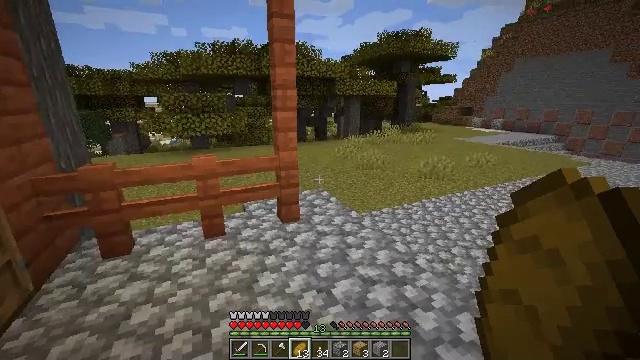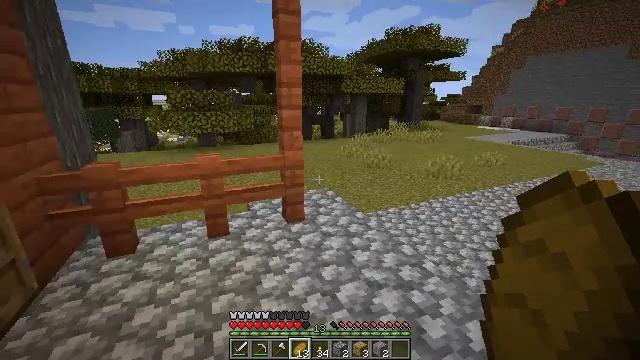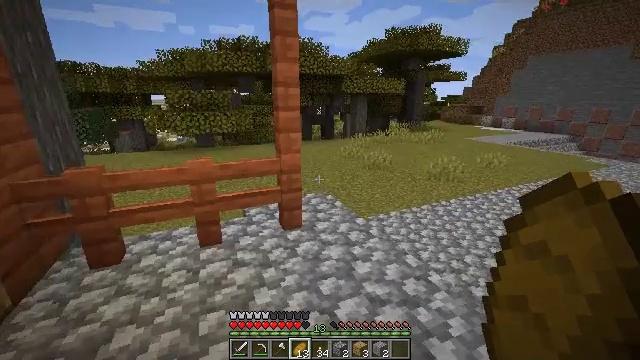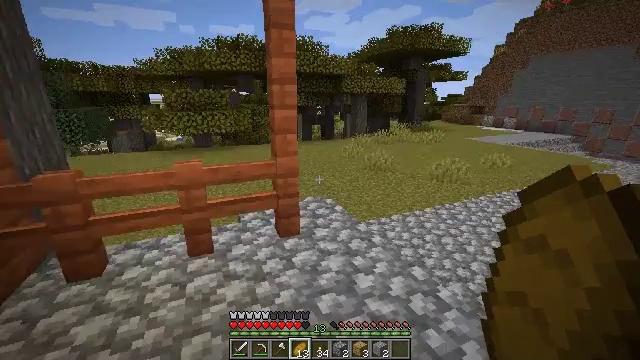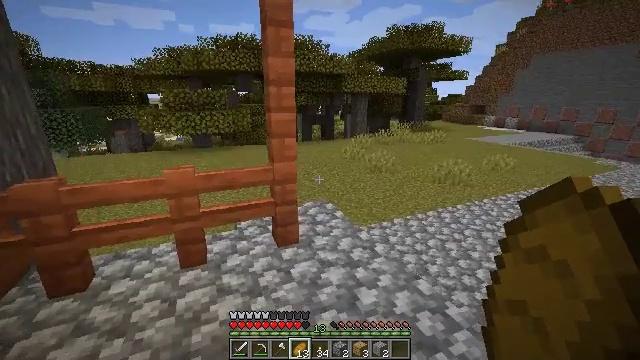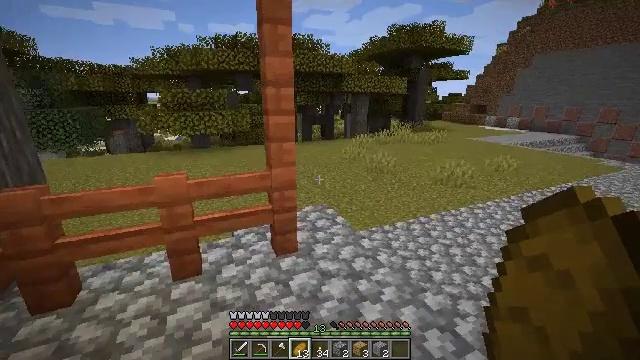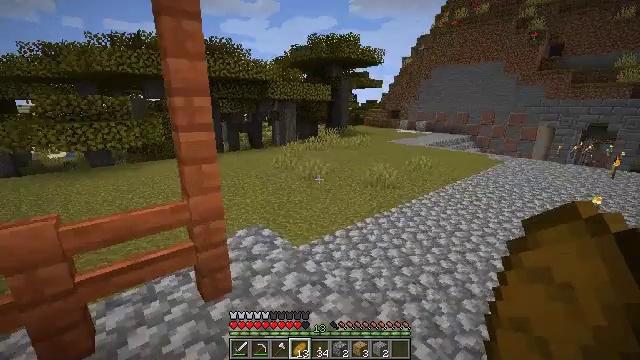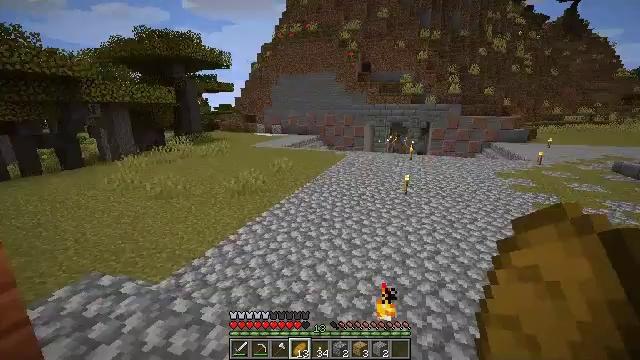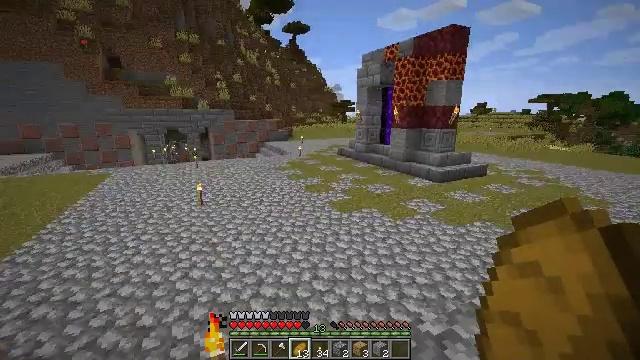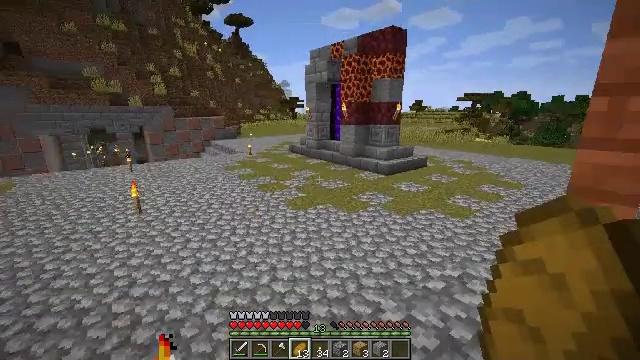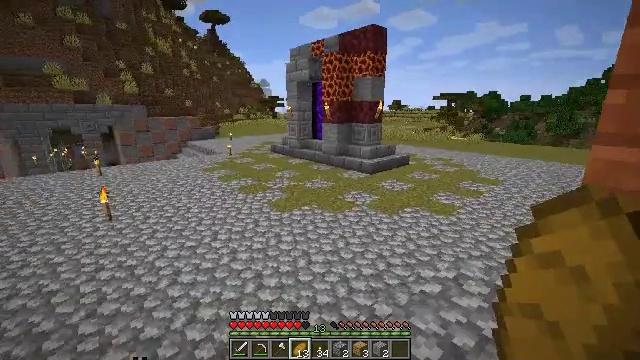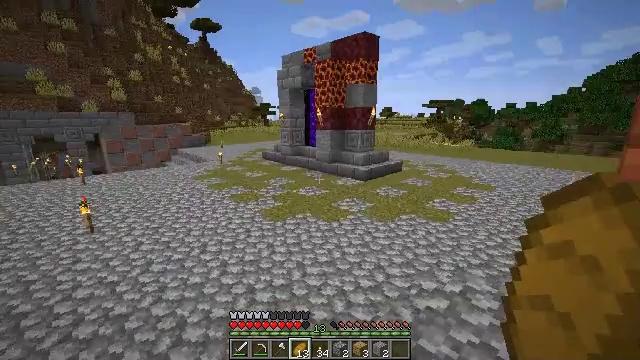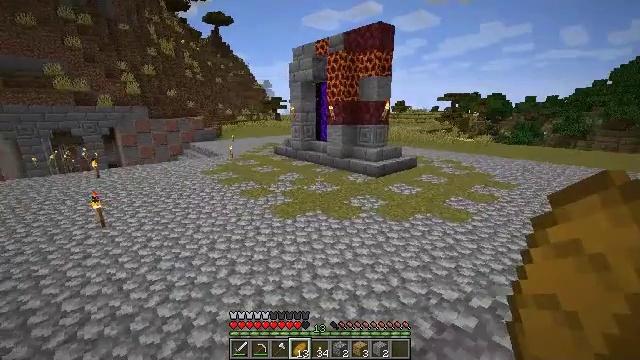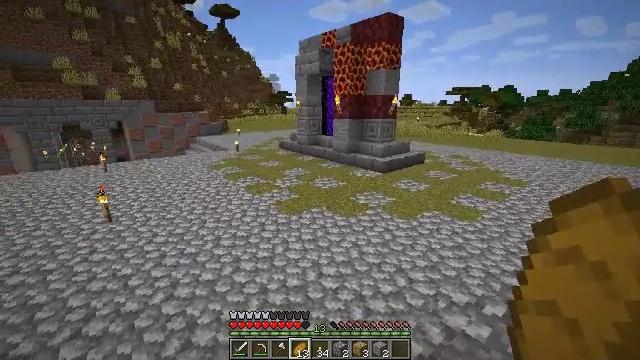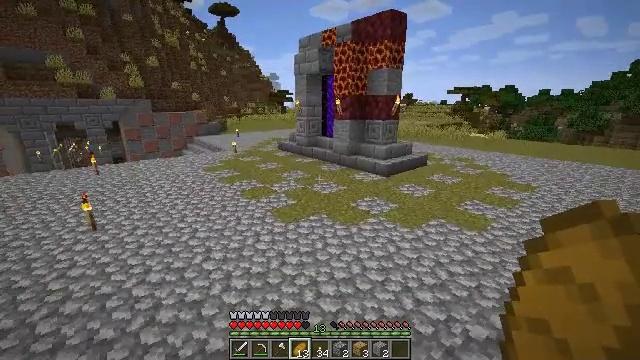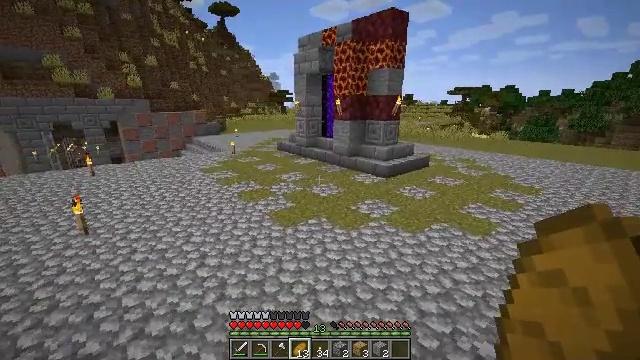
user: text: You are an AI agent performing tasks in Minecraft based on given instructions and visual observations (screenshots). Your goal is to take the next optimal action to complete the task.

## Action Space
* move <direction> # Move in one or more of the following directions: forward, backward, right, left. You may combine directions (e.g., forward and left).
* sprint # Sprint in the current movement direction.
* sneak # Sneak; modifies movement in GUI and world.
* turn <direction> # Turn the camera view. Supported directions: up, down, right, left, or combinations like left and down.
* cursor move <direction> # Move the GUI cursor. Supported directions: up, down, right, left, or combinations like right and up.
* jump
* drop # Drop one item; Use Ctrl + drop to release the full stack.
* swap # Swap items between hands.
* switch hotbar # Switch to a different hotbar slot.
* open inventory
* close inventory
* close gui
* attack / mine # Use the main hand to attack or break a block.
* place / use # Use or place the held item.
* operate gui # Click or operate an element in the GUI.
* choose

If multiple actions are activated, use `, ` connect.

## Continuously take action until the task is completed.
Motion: motion action
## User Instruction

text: Fight hostile mobs.
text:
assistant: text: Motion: move forward, turn left
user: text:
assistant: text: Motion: move forward
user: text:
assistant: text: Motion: move forward
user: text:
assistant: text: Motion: move forward
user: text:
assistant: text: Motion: move forward
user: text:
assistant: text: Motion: move forward, turn right and up
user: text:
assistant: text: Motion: move forward, turn right
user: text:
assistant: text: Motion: move forward, turn right
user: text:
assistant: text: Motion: move forward, turn right
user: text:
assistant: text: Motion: move forward, turn right
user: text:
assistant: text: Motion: move forward, turn right and up
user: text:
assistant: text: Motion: move forward, turn left and down
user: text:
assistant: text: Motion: move forward, turn left and down
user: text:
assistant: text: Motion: move forward
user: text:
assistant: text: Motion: move forward
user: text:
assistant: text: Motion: move forward
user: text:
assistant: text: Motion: move forward
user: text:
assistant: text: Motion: move forward
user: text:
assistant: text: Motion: move forward
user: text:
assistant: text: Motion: move forward
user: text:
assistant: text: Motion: move forward, turn up
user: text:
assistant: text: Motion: move forward, turn right
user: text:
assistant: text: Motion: move forward, turn left and down
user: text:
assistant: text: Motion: move forward, turn left
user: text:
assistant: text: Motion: move forward, turn left and up
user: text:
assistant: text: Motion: move forward, turn left and up
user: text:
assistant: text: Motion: move forward
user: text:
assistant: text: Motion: move forward
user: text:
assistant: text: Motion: move forward
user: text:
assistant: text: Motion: move forward